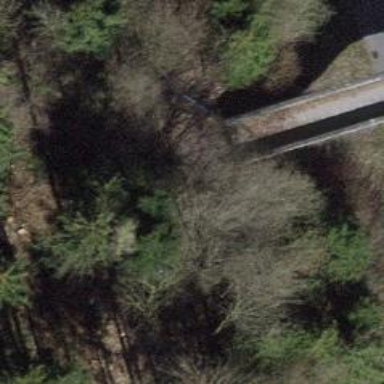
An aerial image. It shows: Track road on bridge.